Question: I'm new to Node.js.
I'm creating a simple node/express application that serves a single web page containing one button that when clicked makes a jQuery ajax request to an Express route.
The route callback makes an http.get request to openexchangerates.org for some json data containing foreign exchange rates. The JSON is then output to the Developer Tools console window.
The application works on the first button click, but on any subsequent clicks the console window displays:
'''
GET http://127.0.0.1:3000/getFx net::ERR_CONNECTION_REFUSED
'''
A screen grab of the Developer Tools console window shows the result of the first click, and then the second click when the connection is refused.

The error detail is as follows:
'''
GET http://127.0.0.1:3000/getFx net::ERR_CONNECTION_REFUSED jquery-2.1.3.min.js:4
n.ajaxTransport.k.cors.a.crossDomain.send jquery-2.1.3.min.js:4
n.extend.ajax (index):18
(anonymous function) jquery-2.1.3.min.js:3
n.event.dispatch jquery-2.1.3.min.js:3
n.event.add.r.handle
'''
My simple Node/Express application is as follows:
'''
var express = require('express');
var app = express();
var http = require("http");
var data = "";
var json;
console.log( "__dirname", __dirname );
app.use( express.static( __dirname + '/') );
var options = {
host:"openexchangerates.org",
path:"/api/latest.json?app_id=<get free ID from openexchangerates.org>"
};
app.get("/", function( req, res ) {
res.sendFile('index.html', { root: __dirname });
})
app.get("/getfx", function(req, res) {
console.log("Route: getFx");
getFx(res);
})
function getFx(res) {
console.log("http getFx");
http.get(options, function (response) {
response.on("data", function (chunk) {
//console.log("data:
"+chunk);
data += chunk;
});
response.on("end", function () {
json = JSON.parse(data);
console.log("http response end:");
res.end( data );
});
response.on("error", function (e) {
console.log("error:
" + e.message);
});
})
}
app.listen(3000);
'''
My html index page is:
'''
<!DOCTYPE html>
<html>
<head lang="en">
<meta charset="UTF-8">
<title>Get FX</title>
<script src="http://code.jquery.com/jquery-2.1.3.min.js"></script>
<script>
$(document).ready(function() {
console.log( "document ready");
$("#btnFx").click(function() {
console.log('clicked', this );
$.ajax({
url : "http://127.0.0.1:3000/getFx",
dataType : "json",
success : function(json) {
console.log("json returned:
", json);
}
});
} );
})
</script>
</head>
<body>
<button id="btnFx" style="width:200px">Get foreign exchange rates</button>
</body>
'''
For openexchangerates.org to serve the data, a free app id is required. Anyone able to help resolve this may have to go through their very short sign up:
That link is here:
<URL>
However it's possible that my mistake is glowingly obvious to those with better Node/Express/jQuery knowledge.
Many thanks in advance
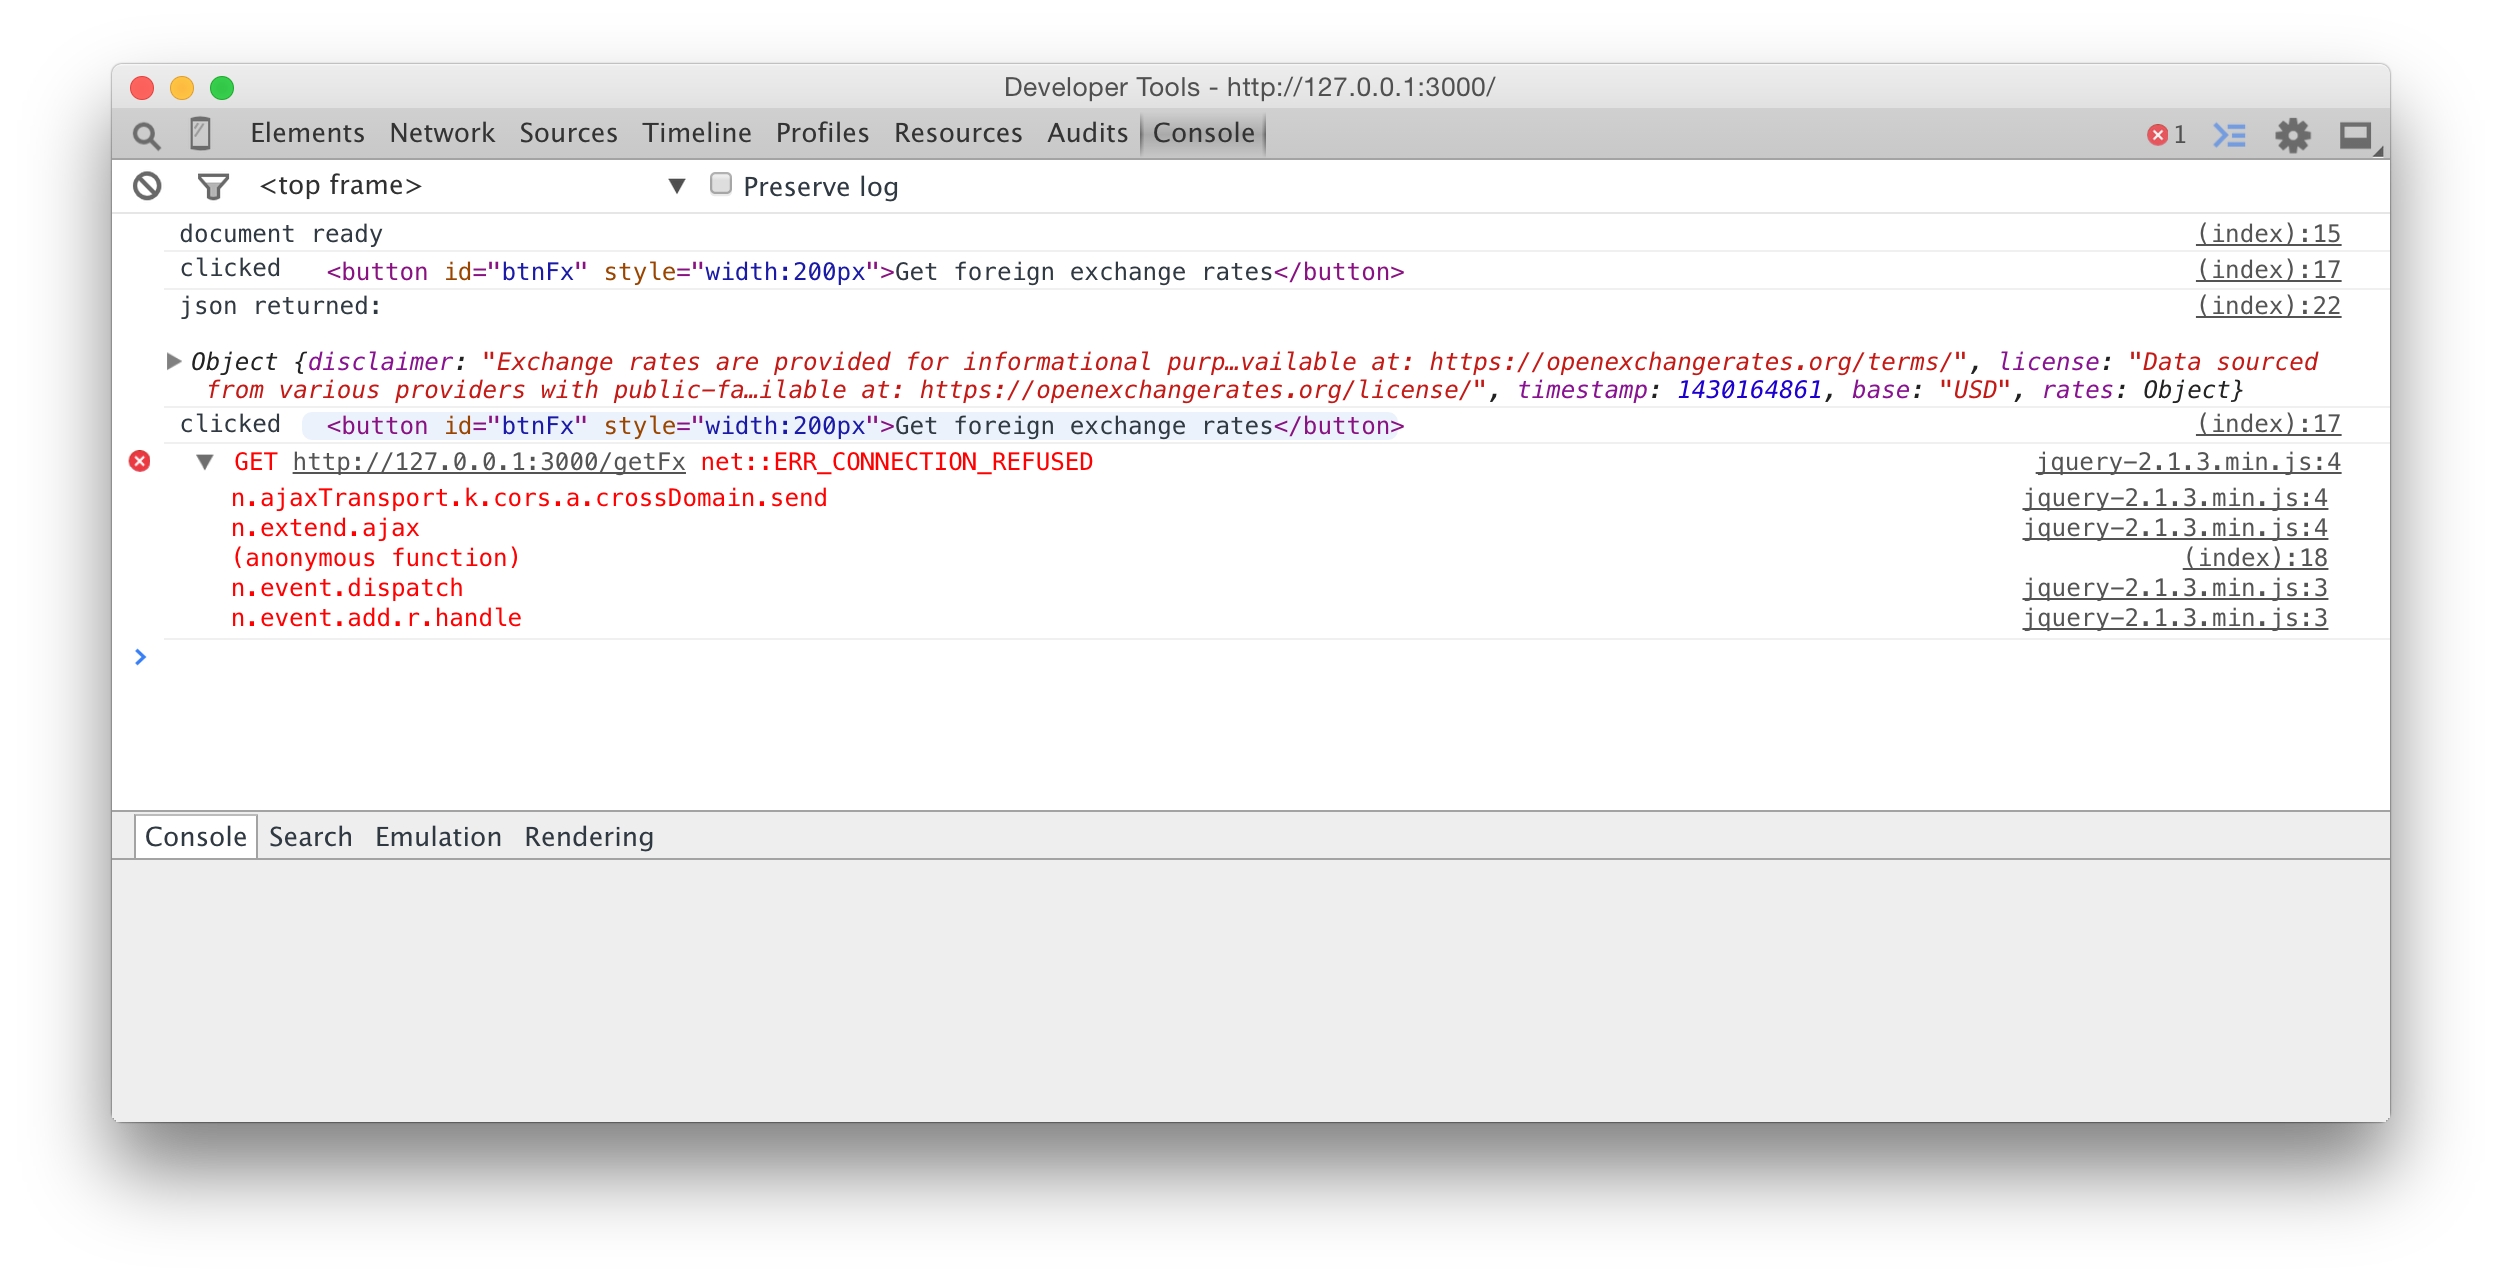
Answer: The way you defined your 'data' and 'json' vars is causing subsequent requests to fail. Since you defined them up front, all requests will re-use them, meaning by the time you JSON.parse 'data' for the second request, 'data' will contain two valid json strings, thus making one invalid json string. To fix this, define 'data' and 'json' farther down in the callback.
'''
var express = require('express');
var app = express();
var http = require("http");
//var data = "";
//var json;
console.log( "__dirname", __dirname );
app.use( express.static( __dirname + '/') );
var options = {
host:"openexchangerates.org",
path:"/api/latest.json?app_id=<get free ID from openexchangerates.org>"
};
app.get("/", function( req, res ) {
res.sendFile('index.html', { root: __dirname });
})
app.get("/getfx", function(req, res) {
console.log("Route: getFx");
getFx(res);
})
function getFx(res) {
console.log("http getFx");
http.get(options, function (response) {
var data = "";
var json;
response.on("data", function (chunk) {
//console.log("data:
"+chunk);
data += chunk;
});
response.on("end", function () {
console.log("http response end:");
json = JSON.parse(data);
res.json(json);
});
response.on("error", function (e) {
console.log("error:
" + e.message);
});
})
}
app.listen(3000);
'''